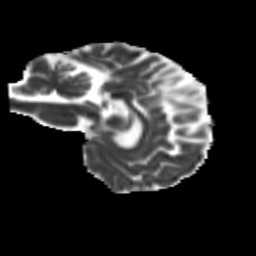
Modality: MD
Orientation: sagittal
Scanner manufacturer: siemens
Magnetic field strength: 3 T
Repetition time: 9.2 s
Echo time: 0.084 s